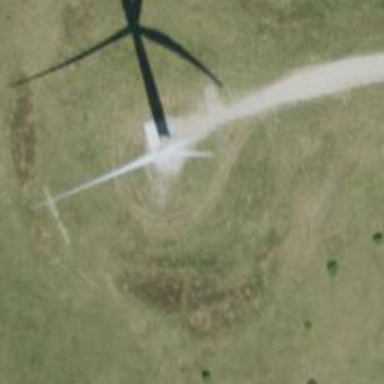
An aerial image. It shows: Wind generator using wind turbines of horizontal axis.